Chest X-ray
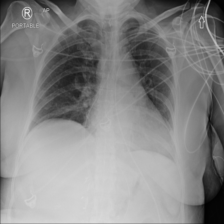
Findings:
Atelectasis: negative
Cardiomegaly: negative
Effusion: negative
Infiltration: negative
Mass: negative
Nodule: negative
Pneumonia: negative
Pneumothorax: negative
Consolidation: negative
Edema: negative
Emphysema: negative
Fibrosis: negative
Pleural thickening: negative
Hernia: negative